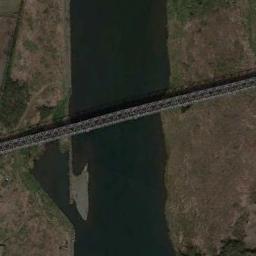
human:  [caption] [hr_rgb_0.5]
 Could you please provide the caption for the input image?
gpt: A bridge built on a dark green river .

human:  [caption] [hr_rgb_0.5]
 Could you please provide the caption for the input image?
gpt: A bridge is over the river between the bare land .

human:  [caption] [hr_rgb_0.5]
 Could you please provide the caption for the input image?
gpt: On one side of the river are densely built areas, And the color of the river water is turquoise .

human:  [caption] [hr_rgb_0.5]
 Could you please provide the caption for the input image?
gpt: A bridge connects the land on both sides of the turquoise river, With long yellow banks on both sides of the river .

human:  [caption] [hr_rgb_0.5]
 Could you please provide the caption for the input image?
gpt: There is a river under the bridge .